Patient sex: M
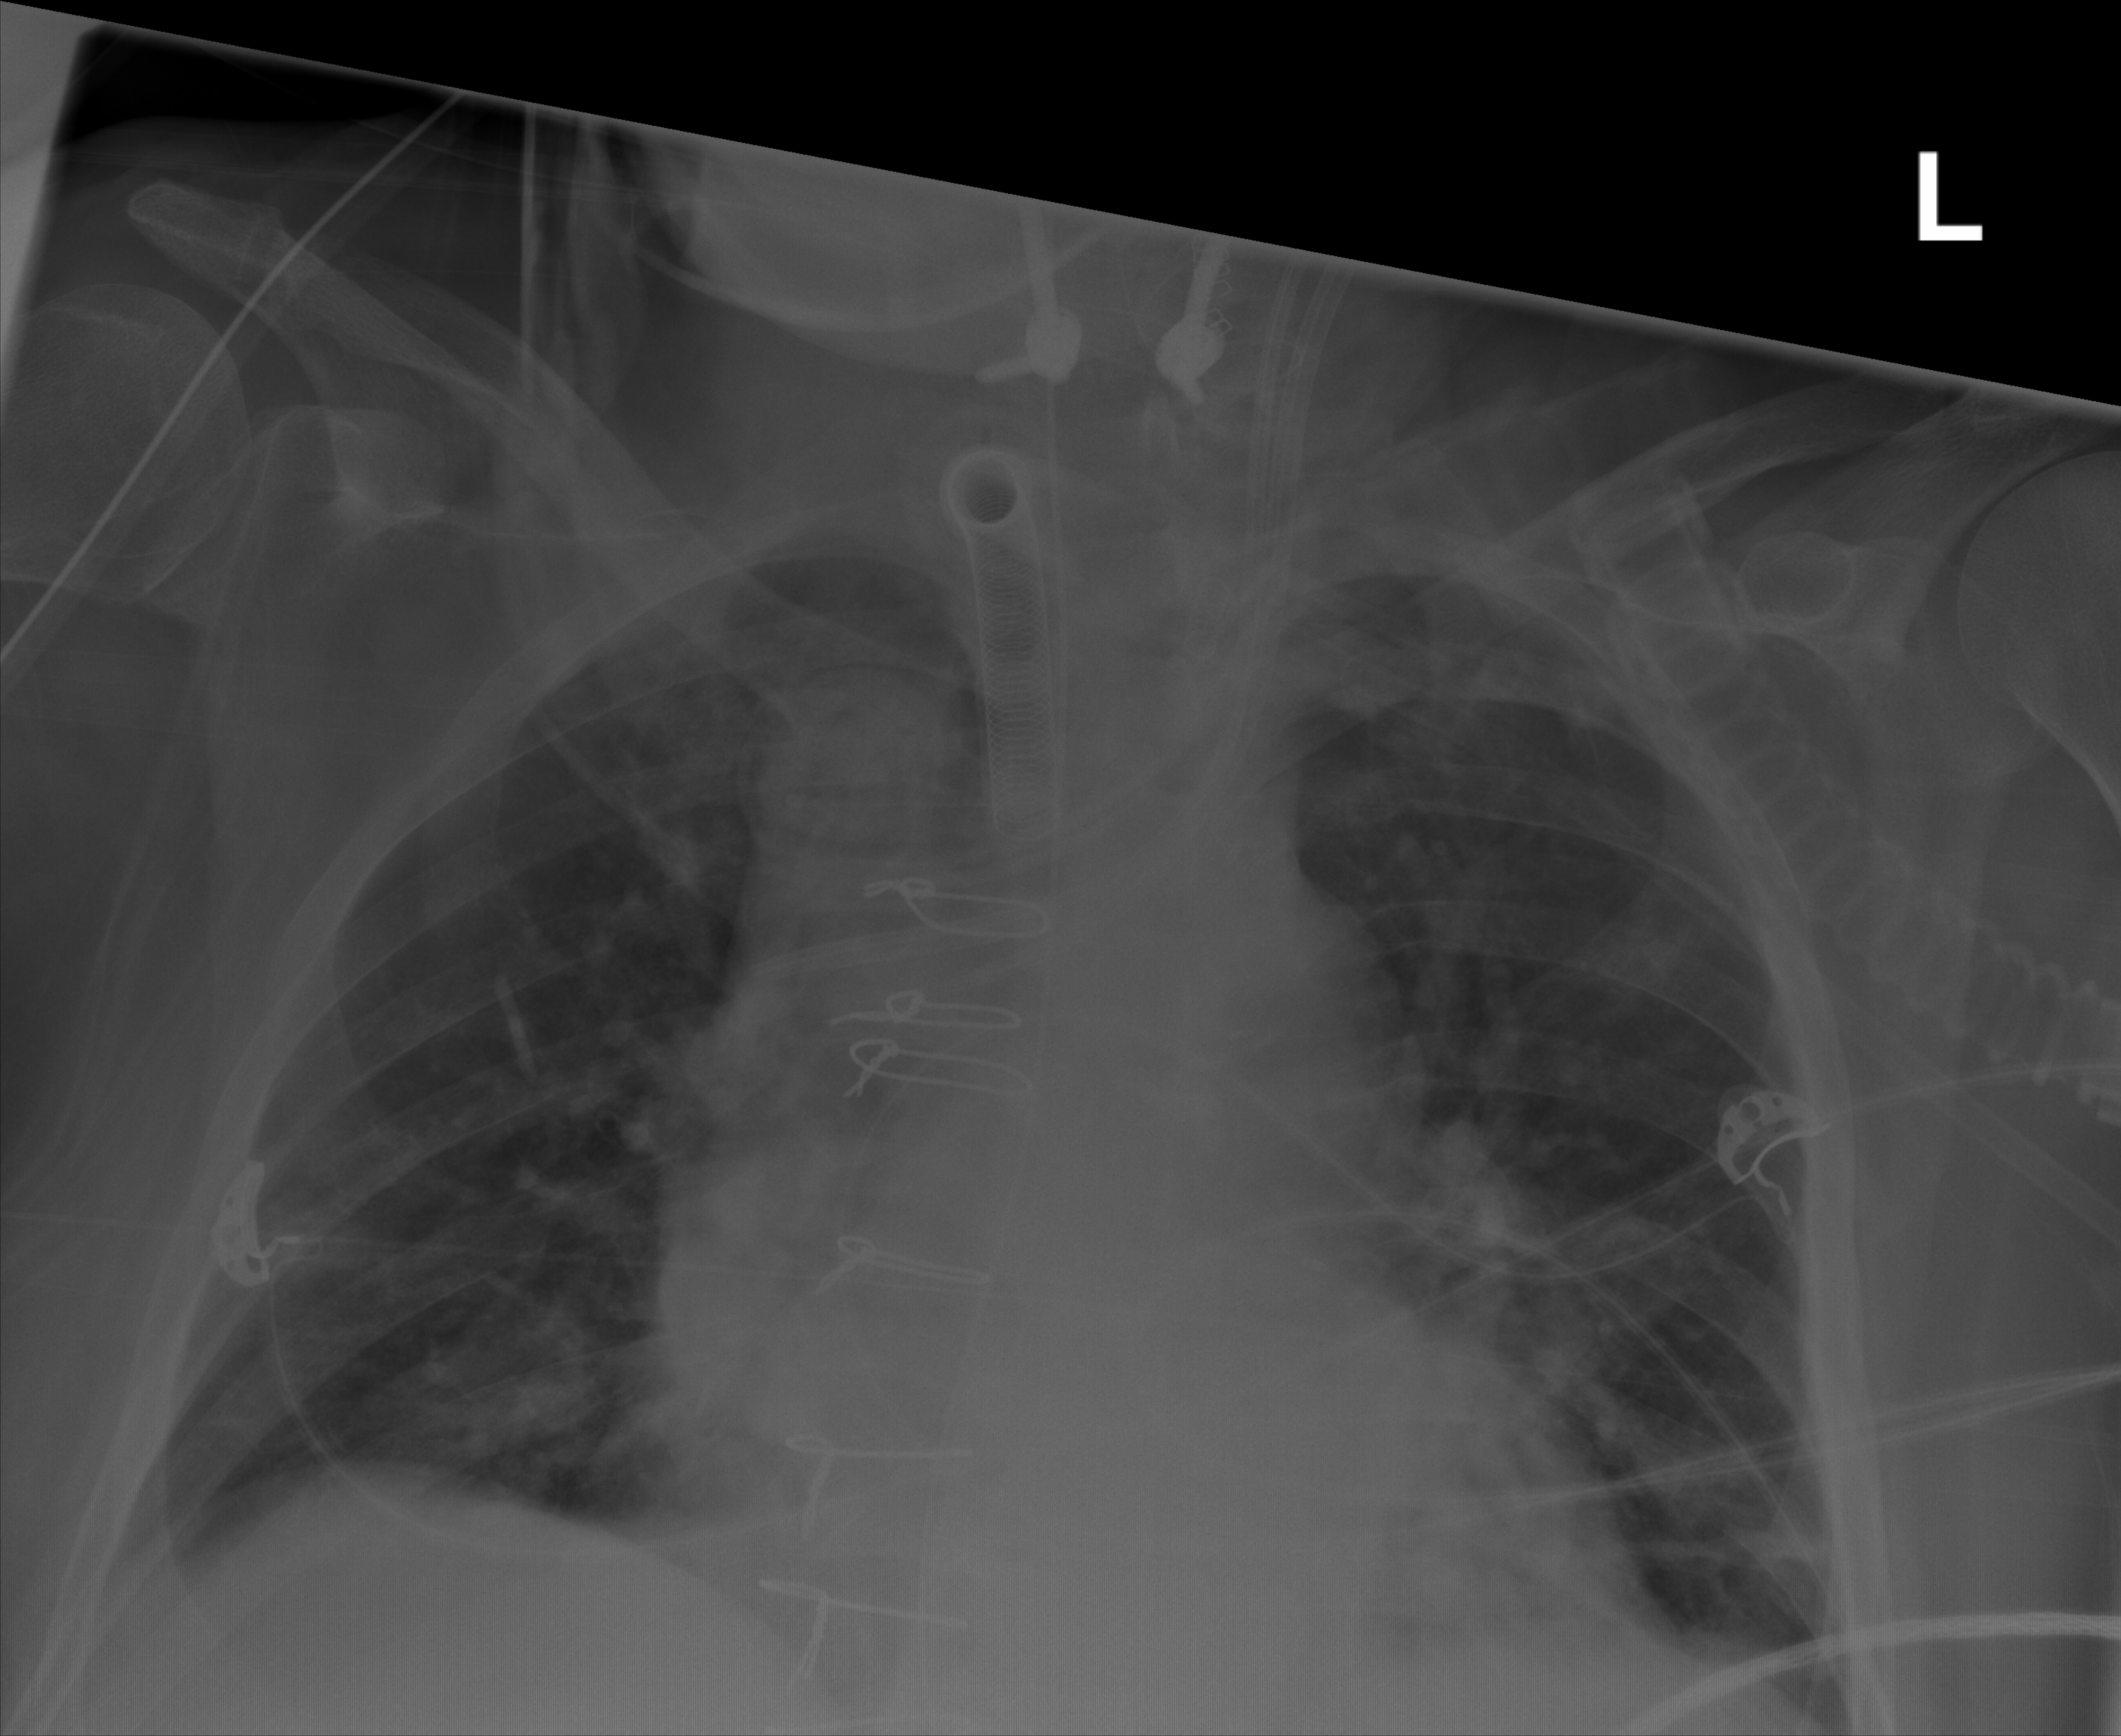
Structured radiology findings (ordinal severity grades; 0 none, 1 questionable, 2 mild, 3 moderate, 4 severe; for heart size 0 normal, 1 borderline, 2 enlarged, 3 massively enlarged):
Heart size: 1
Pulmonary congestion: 2
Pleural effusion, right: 0
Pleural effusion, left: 0
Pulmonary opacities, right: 2
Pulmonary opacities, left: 2
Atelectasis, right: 0
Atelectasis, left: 2